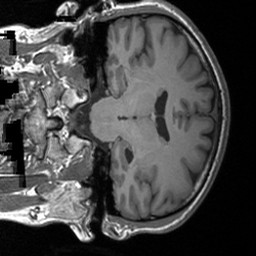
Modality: T1w
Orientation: coronal
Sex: male
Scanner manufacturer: siemens
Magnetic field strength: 3 T
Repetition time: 1.9 s
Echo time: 0.00226 s